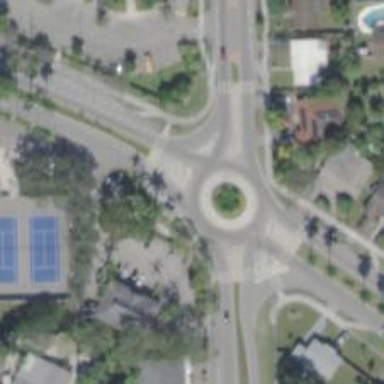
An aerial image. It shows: Tertiary road leading to roundabout junction.